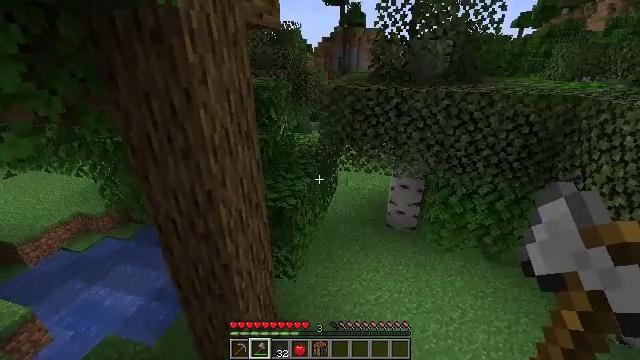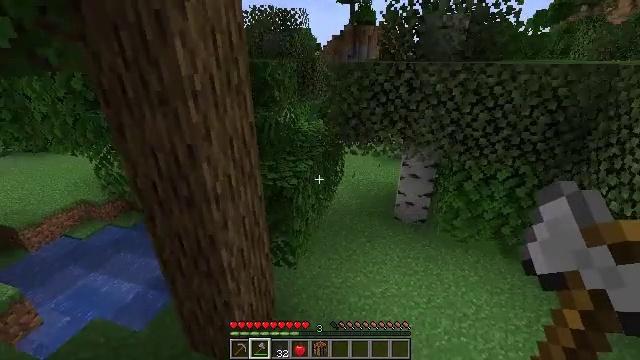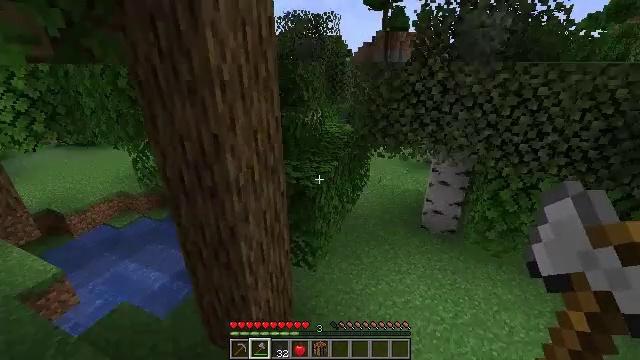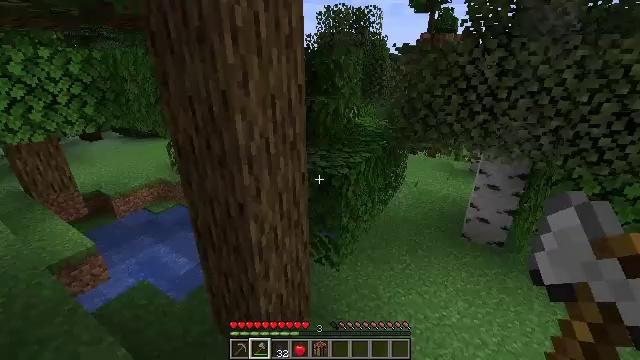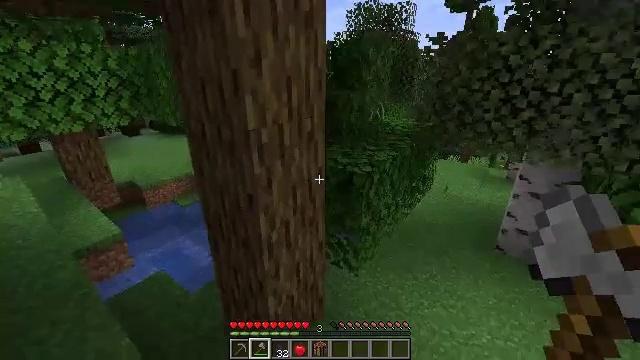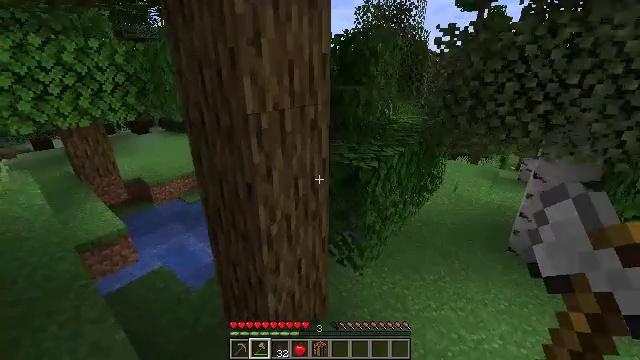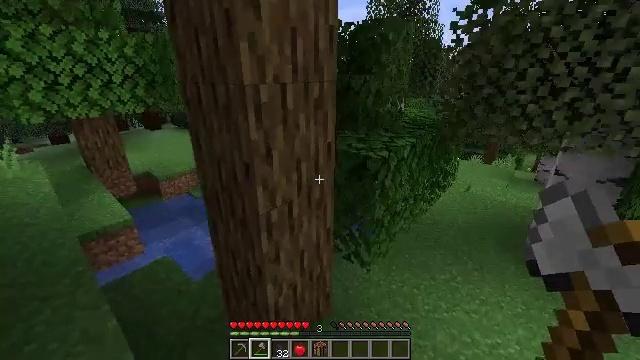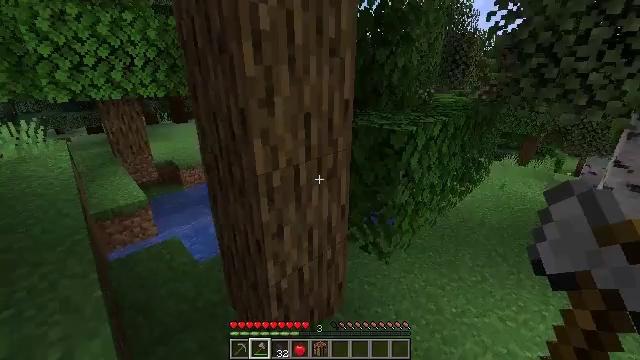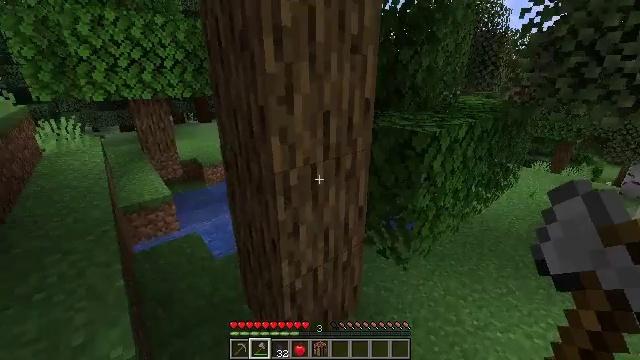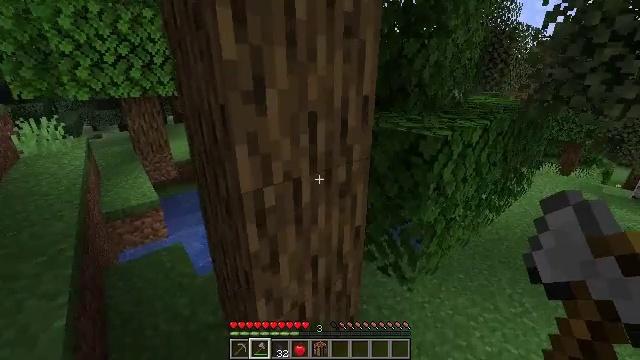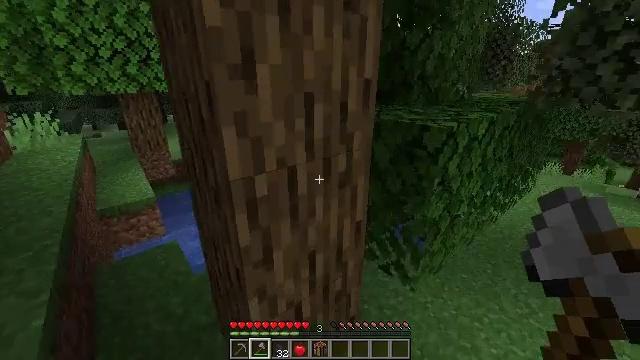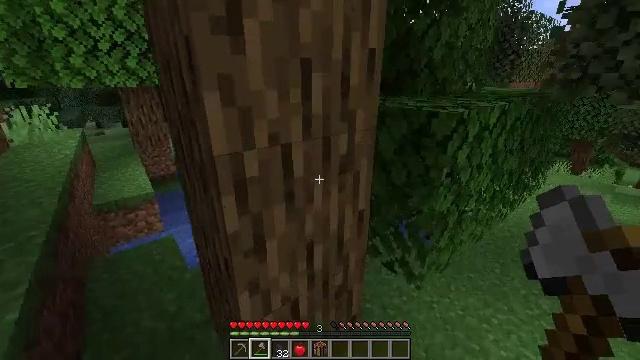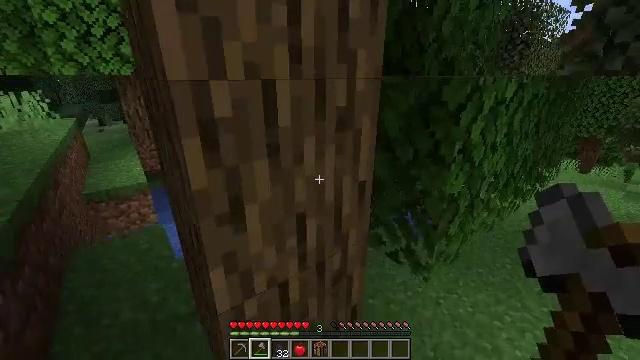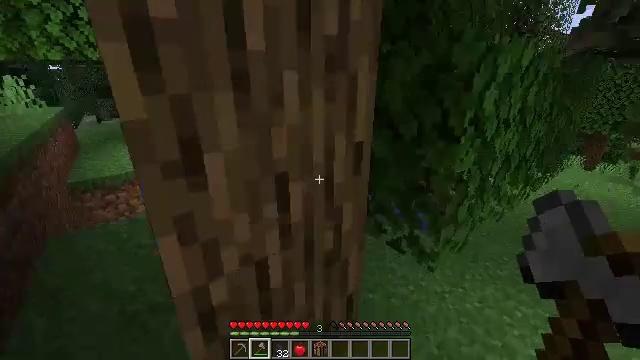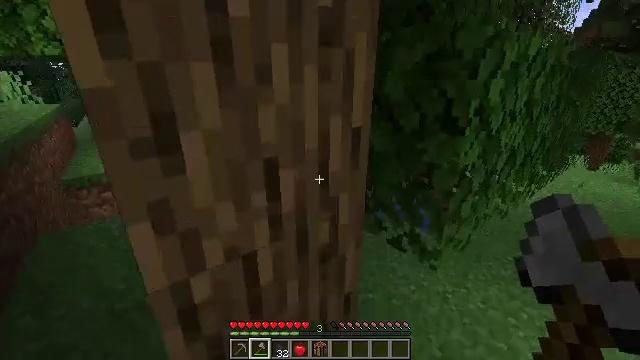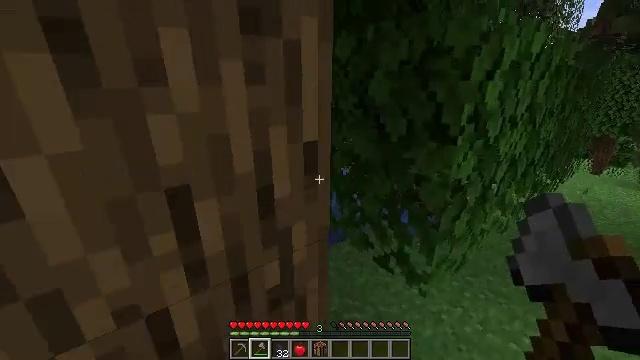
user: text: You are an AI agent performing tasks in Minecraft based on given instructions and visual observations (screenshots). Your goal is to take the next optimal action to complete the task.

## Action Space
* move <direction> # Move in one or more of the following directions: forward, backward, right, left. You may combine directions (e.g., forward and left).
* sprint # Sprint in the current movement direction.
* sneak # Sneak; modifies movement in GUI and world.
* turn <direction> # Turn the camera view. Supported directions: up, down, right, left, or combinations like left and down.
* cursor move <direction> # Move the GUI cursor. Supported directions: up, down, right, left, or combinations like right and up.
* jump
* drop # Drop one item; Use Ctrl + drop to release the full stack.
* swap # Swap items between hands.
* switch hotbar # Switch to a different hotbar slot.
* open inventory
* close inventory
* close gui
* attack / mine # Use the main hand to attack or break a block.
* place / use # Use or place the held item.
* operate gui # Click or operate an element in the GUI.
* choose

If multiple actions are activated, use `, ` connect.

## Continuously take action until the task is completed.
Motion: motion action
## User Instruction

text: Fish and kill the salmon.
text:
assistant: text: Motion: move forward, turn left
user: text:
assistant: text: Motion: move forward, turn left and up
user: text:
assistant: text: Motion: move forward, turn left and up
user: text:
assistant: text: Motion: move forward, turn left
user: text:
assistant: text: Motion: move forward, turn left
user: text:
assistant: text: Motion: move forward, turn left
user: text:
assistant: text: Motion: move forward, turn left
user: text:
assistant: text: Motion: move forward, turn left
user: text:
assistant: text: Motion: move forward
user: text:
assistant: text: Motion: move forward
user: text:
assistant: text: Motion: move forward and move right
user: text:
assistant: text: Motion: move forward and move right
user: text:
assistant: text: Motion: move forward and move right
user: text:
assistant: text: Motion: move forward and move right
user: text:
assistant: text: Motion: move forward and move right
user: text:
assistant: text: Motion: move forward and move right
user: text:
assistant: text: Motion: move forward and move right
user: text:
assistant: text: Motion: move forward and move right
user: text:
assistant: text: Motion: move right
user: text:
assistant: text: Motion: move right
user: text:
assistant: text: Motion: move right
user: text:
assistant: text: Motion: move right
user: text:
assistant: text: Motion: move right
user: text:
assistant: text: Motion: move right
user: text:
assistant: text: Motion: move forward and move right, turn right
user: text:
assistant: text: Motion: move forward and move right, turn right
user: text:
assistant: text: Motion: move forward and move right, turn right
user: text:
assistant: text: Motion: move forward and move right, turn right and up
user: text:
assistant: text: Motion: move forward and move right, turn right
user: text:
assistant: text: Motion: move forward